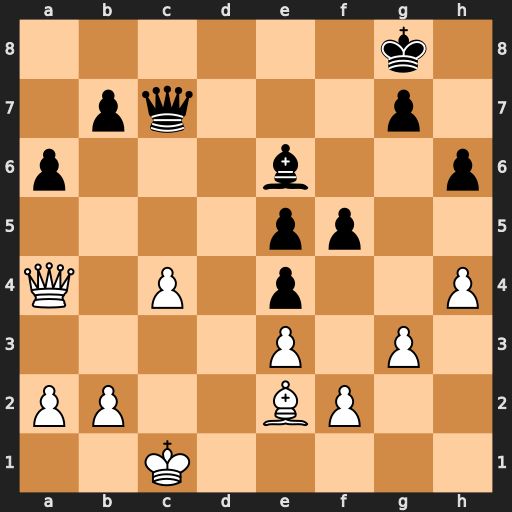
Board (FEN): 6k1/1pq3p1/p3b2p/4pp2/Q1P1p2P/4P1P1/PP2BP2/2K5
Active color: w
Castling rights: -
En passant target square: -
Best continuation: Qe8+ Kh7 Qxe6